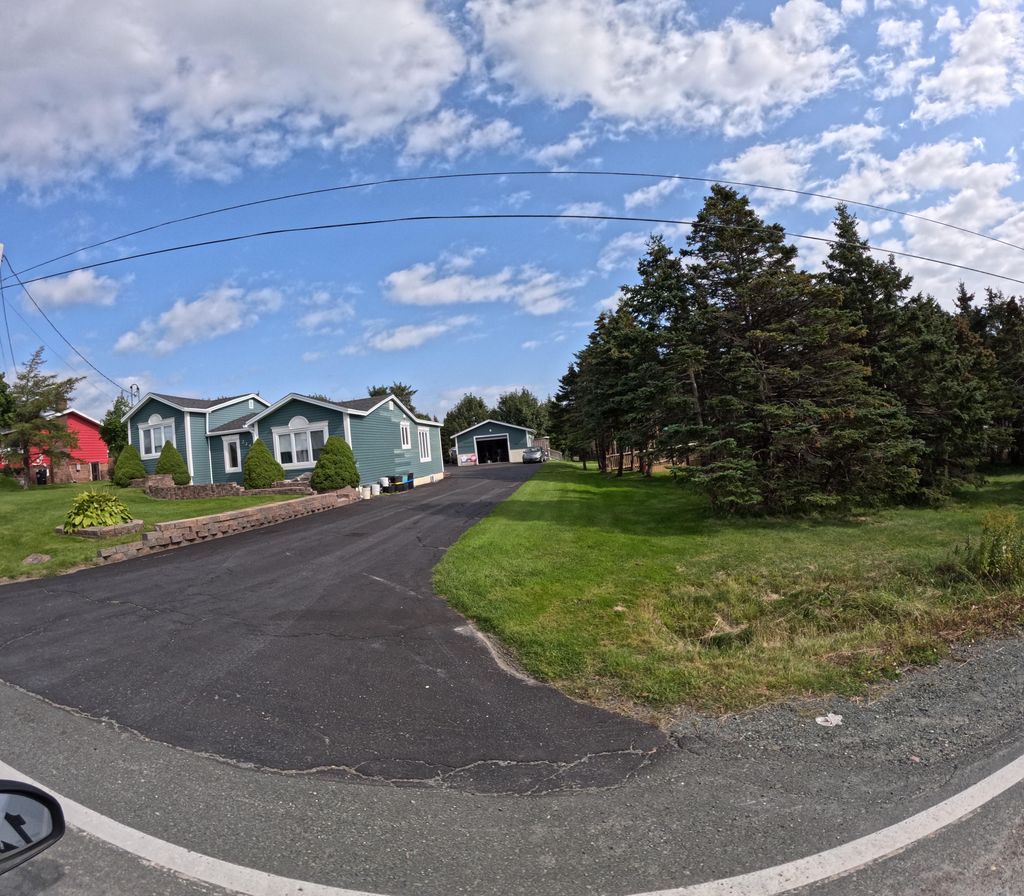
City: st_johns